Aerial crown-view tile of a tropical tree (Barro Colorado Island, Panama), acquired 20240813:
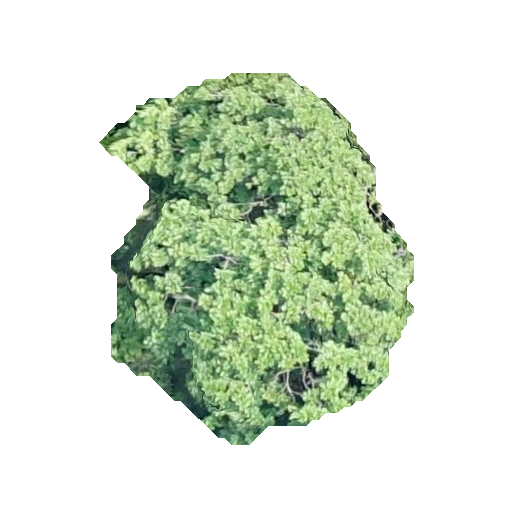
Species: Simarouba amara
GBIF accepted scientific name: Simarouba amara
Crown area: 126.607 m²